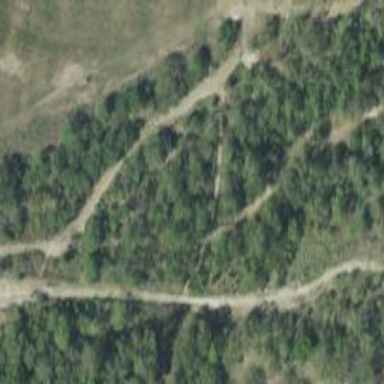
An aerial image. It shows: Disc golf hole.